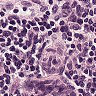
Metastatic tissue present: no